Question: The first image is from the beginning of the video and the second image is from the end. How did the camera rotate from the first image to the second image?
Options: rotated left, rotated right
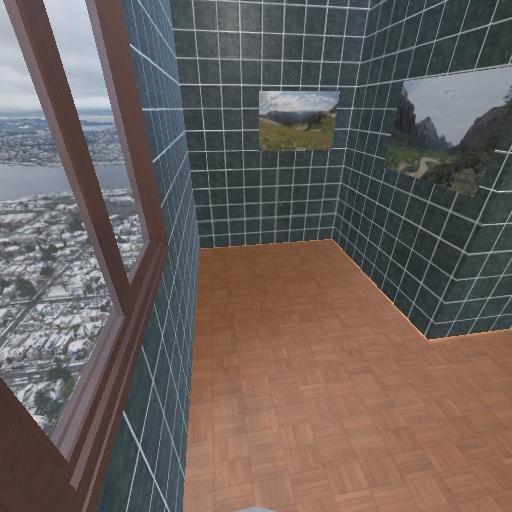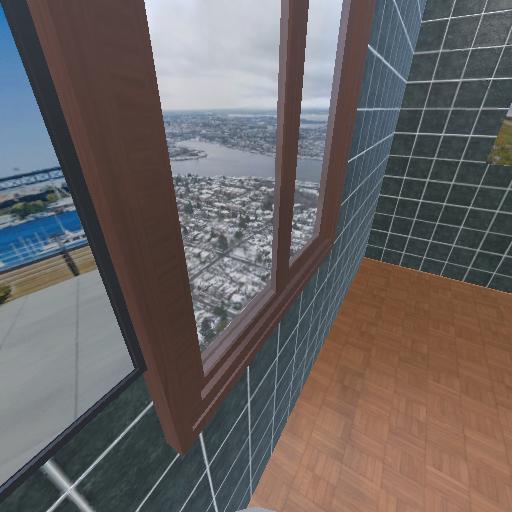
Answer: rotated left